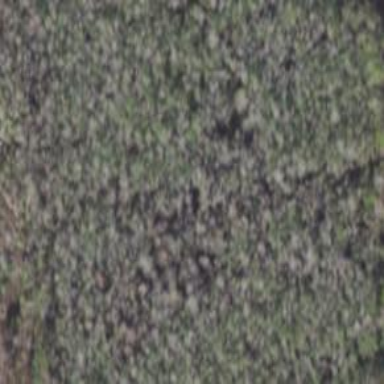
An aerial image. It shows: Swamp wetland with needle-leaved vegetation.